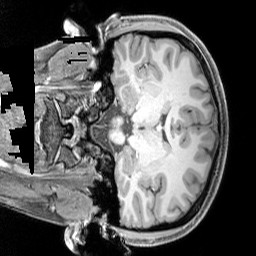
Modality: T1w
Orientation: coronal